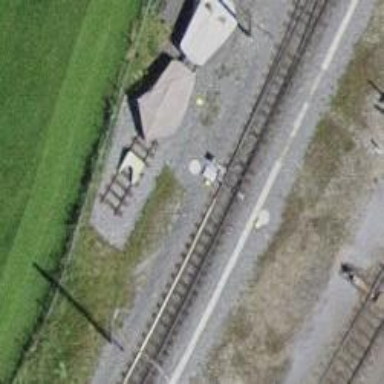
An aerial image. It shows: Railway buffer stop.